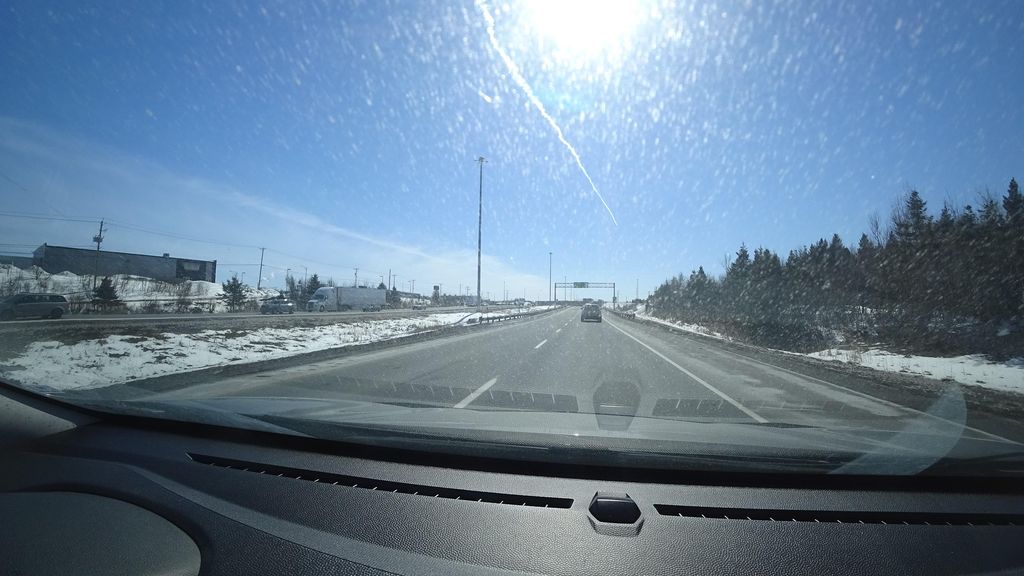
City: quebec_city